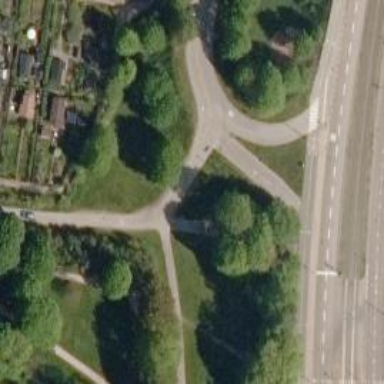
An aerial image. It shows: Footway.